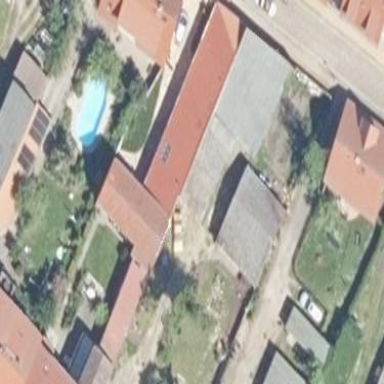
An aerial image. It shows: Residential building.